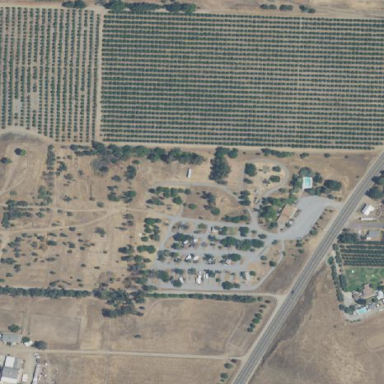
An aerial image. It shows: Orchard.